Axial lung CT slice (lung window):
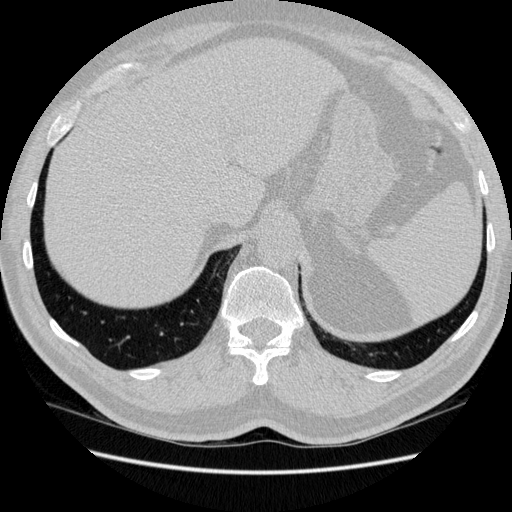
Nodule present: no